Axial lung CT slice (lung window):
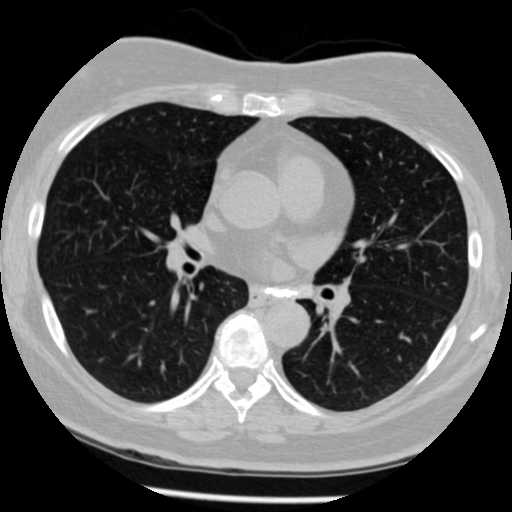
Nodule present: no